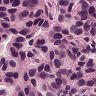
Metastatic tissue present: yes